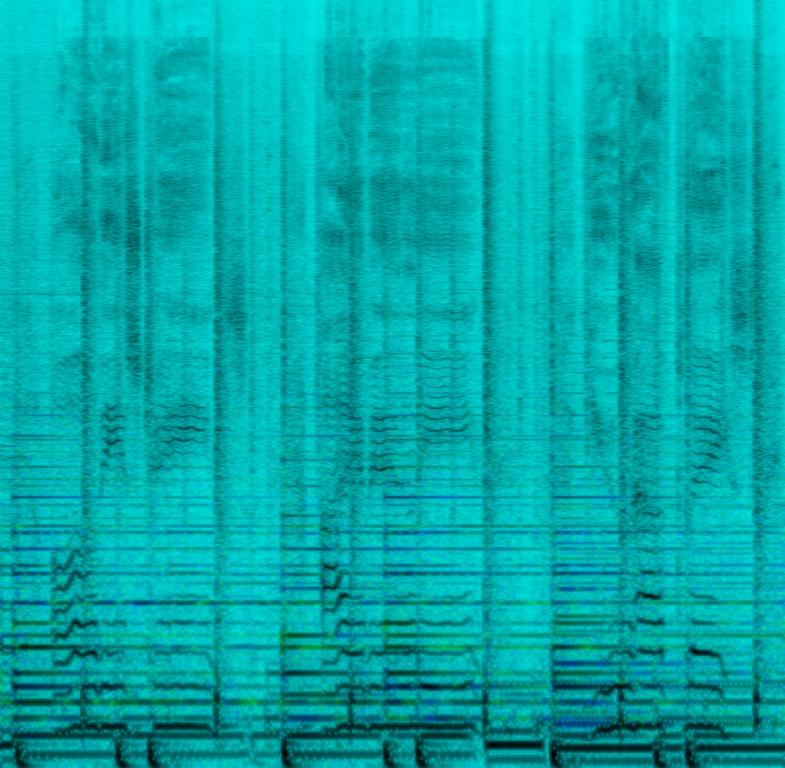
This is a Christian gospel music piece. There is a male vocalist singing melodically in the lead. The tune is being played by the acoustic guitar and the piano while the bass guitar is following with the root notes. The rhythm is played with brushes on the acoustic drums. The atmosphere is mellow. This piece could be playing in the background at Christian religious events.